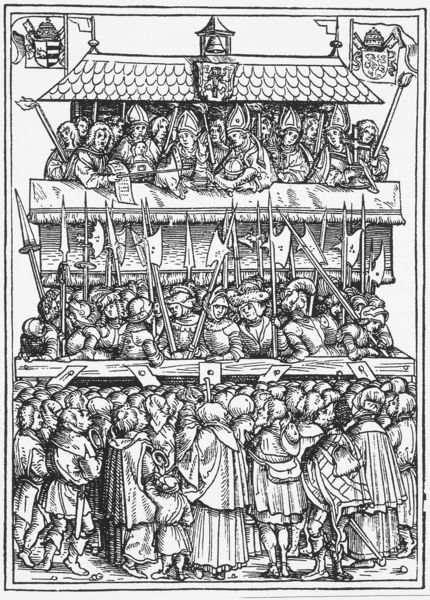
Titel: Der Haller Heiltumsstuhl. Eingeklebter Holzschnitt im Haller heiltumbuch
Künstler: Hans Burgmair
Institution: Hall in Tirol, Dekanats- und Stadtpfarramt St. Nikolaus, Archiv
Schlagwörter: weiß, menschen, sitzen, schwarz, zeichnung, dach, haus, ansammlung, gericht, architektur, bühne, bauern, krieg, bischof, papst, soldaten, druck, stich, waffen, aufstand, volk, ritter, heer, buchdruck, wappen, klerus, bischöfe, geistliche, lanzen, ereignis, heilige, speere, jerusalem, spektakel, podium, stände, päpste, helebarde, volksmenge, helebarden, hellebare